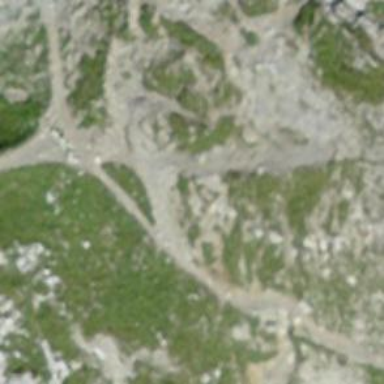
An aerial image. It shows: Gravel path with excellent trail visibility.